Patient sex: F
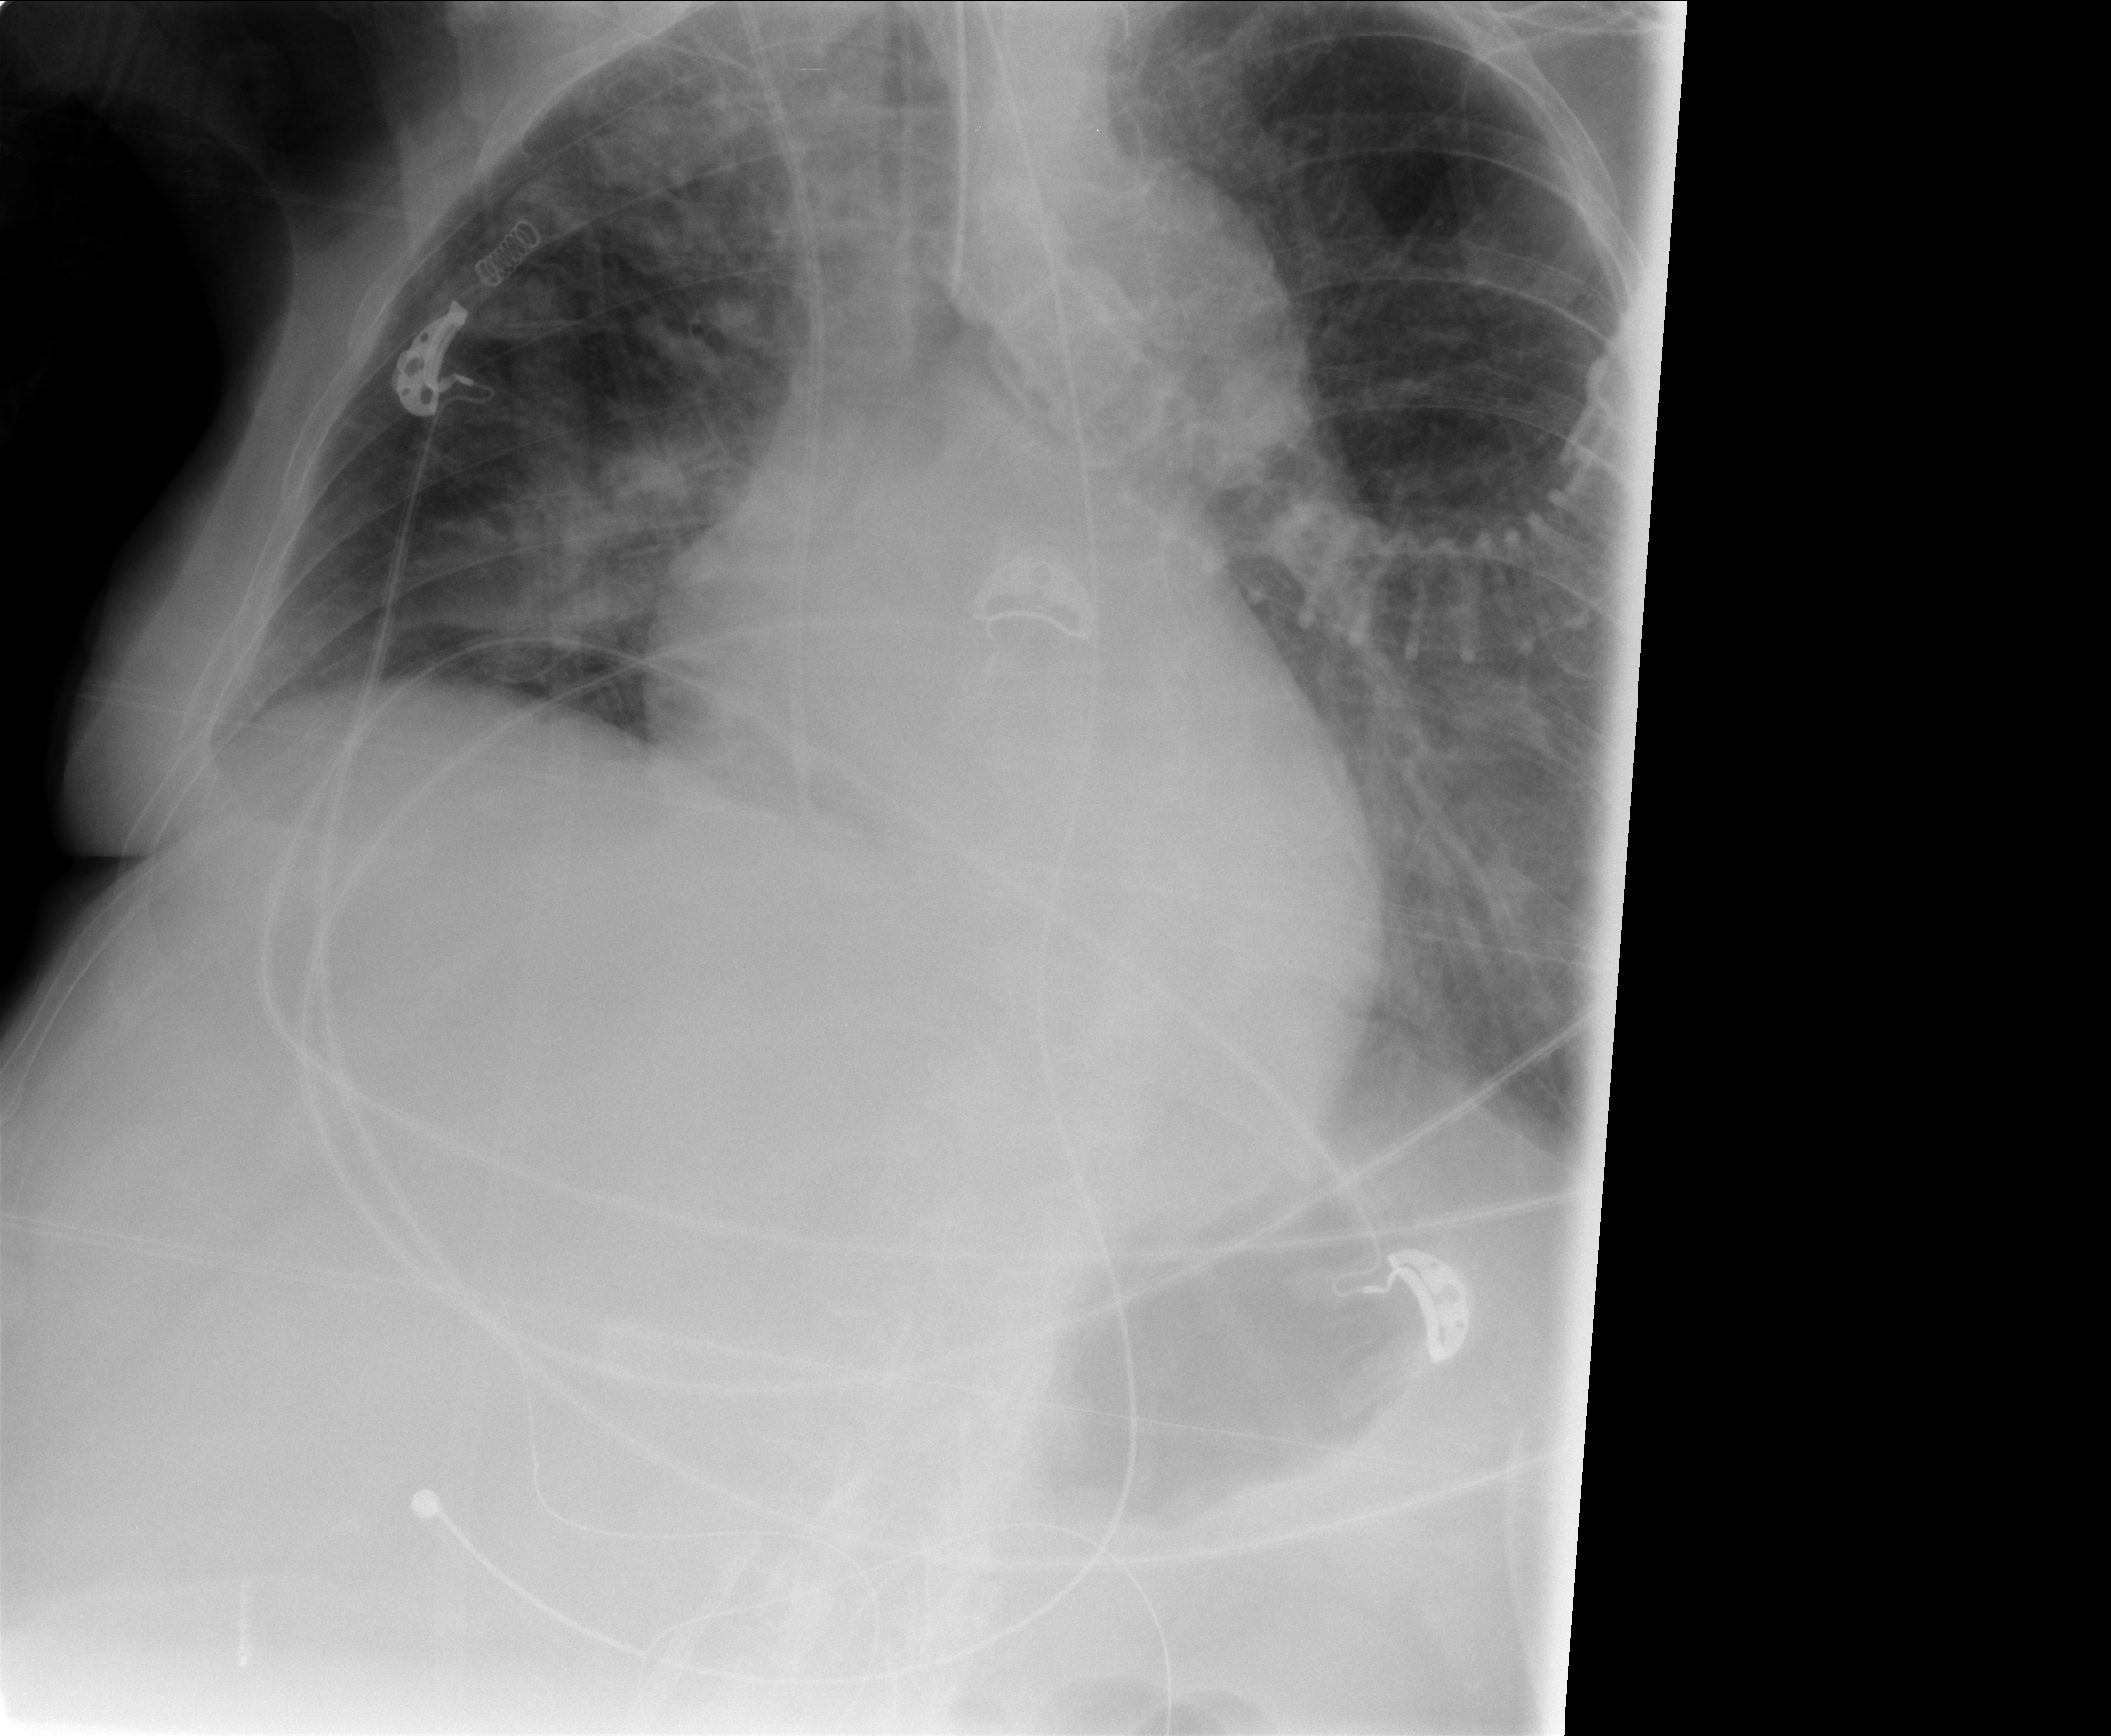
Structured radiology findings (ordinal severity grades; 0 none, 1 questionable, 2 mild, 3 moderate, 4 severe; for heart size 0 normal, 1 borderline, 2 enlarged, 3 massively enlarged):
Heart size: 2
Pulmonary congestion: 1
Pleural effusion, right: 0
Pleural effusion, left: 0
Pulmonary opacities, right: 2
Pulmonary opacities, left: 2
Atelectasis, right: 2
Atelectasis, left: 0